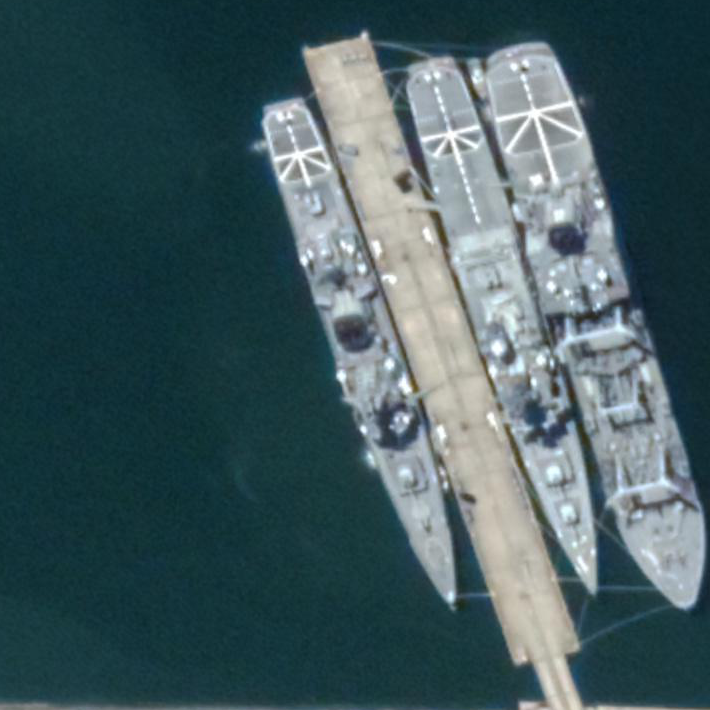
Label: cruiser